Interaction volume radius: 10 \u00c5
Interaction volume height: 10 \u00c5
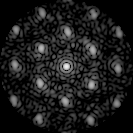
Disorder parameter: 0.3426